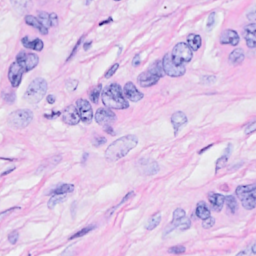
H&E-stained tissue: Breast